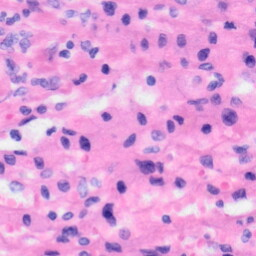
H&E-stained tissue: Liver